Question: I'm trying to achieve this functionality: on my log in screen (with username, password, and "log in" button), once the user clicks the "log in" button, it will go to the Tab Bar Controller and to the first view of it, titled Dashboard, automatically. Then the user can click the second tab, or third, to go to "Servers" or "My Account" tab if he/she wants to.
Essentially, I want it so that the first screen when the user opens the app, is the login screen, then after successfully logging in, they go to the Tab Bar Controller where they can pick which tab they want to go in or stay in the first one. Is this possible?
A part of my storyboard:

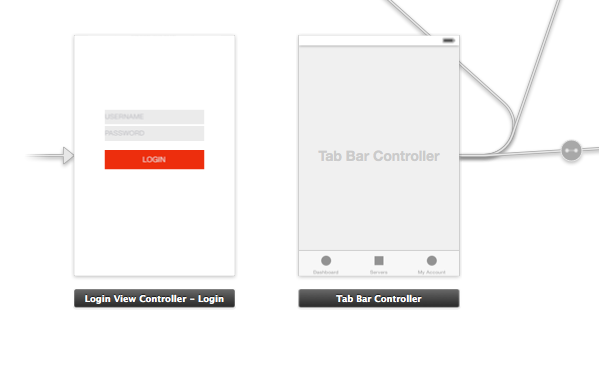
Answer: One way to do this is to present the login controller from the viewDidAppear method of the controller in the first tab. Do this with animation set to NO, and the login controller will be the first thing the user sees. When the user successfully logs in, dismiss the modal view controller, and you'll be back to the tab bar controller in the first tab.